Question: Count the number of objects in the diagram.
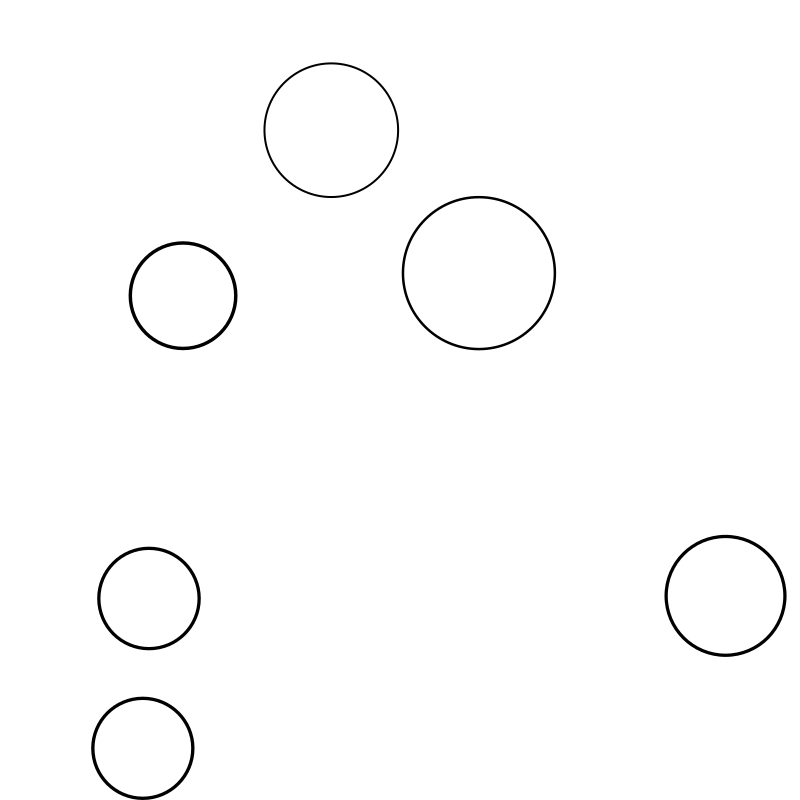
Answer: 6